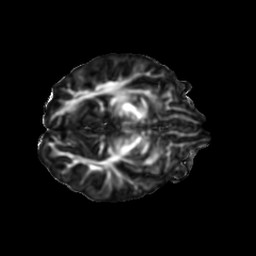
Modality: FA
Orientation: axial
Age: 12
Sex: male
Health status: ill
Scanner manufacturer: ge
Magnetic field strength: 3 T
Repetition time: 7.5 s
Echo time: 0.079 s